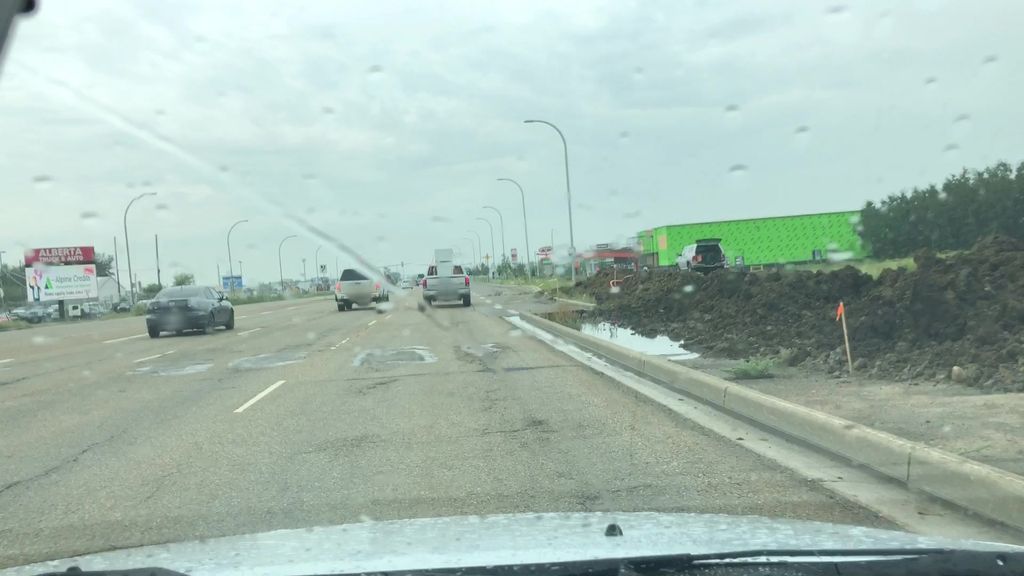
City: edmonton